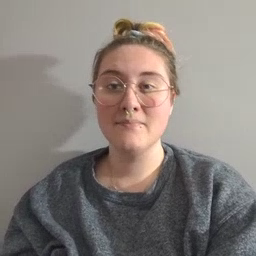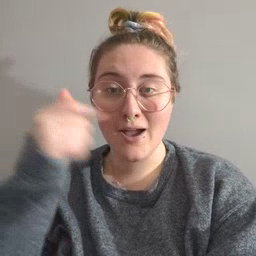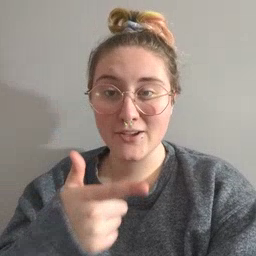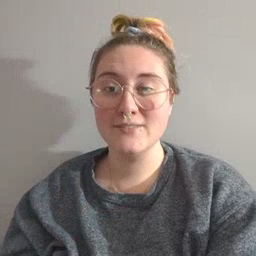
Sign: brother